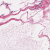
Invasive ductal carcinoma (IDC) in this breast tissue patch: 0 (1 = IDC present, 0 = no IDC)